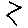
Label: zigzag